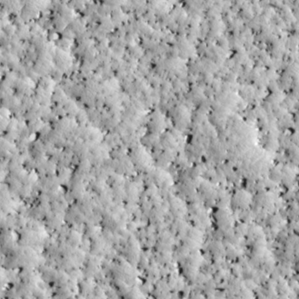
Label: non_frost